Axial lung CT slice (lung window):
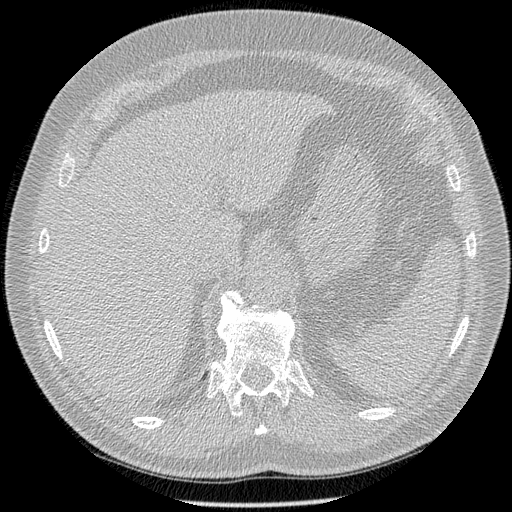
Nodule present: no